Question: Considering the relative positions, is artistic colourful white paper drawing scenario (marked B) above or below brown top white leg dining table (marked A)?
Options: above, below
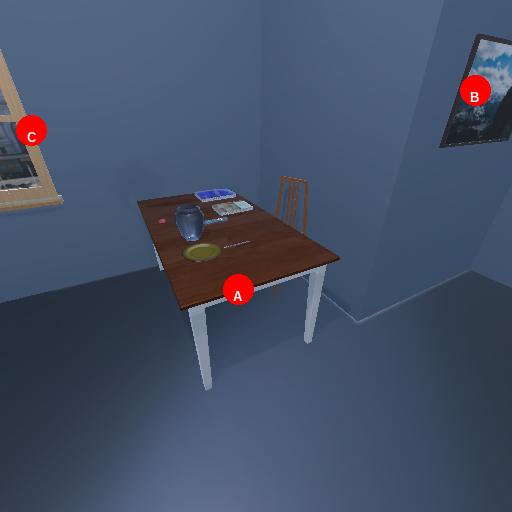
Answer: above